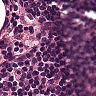
Metastatic tissue present: no